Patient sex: F
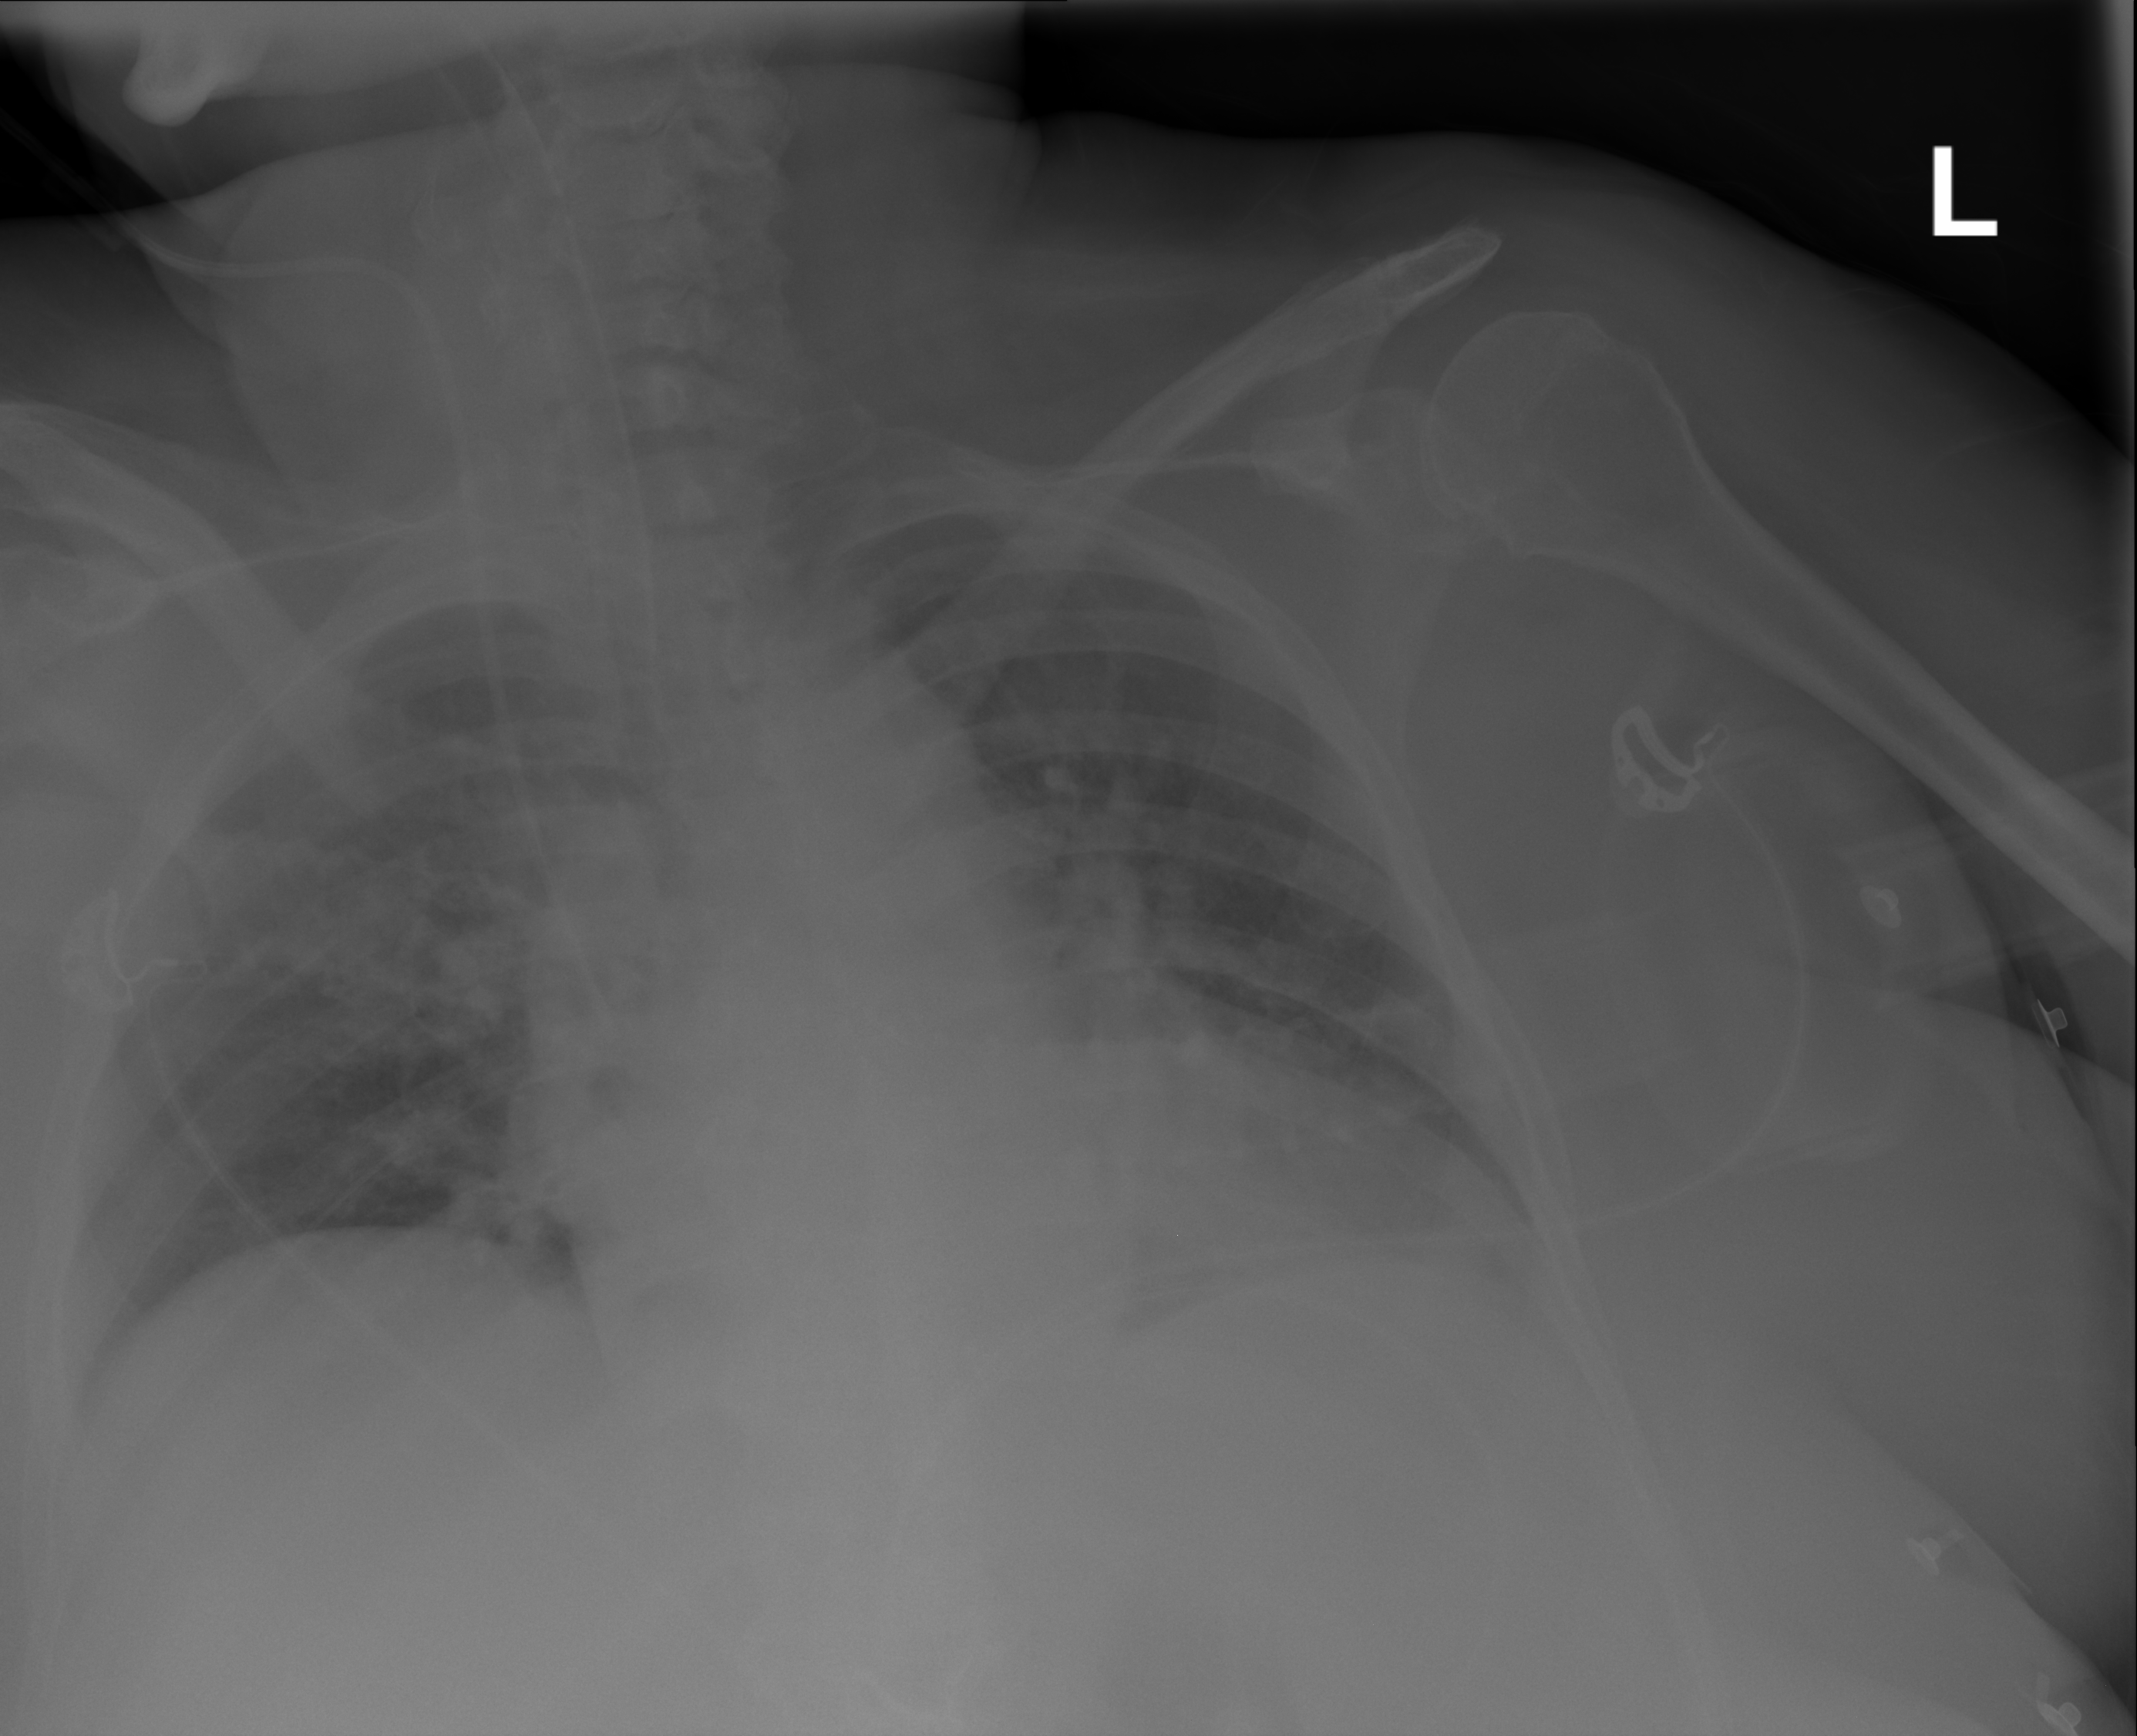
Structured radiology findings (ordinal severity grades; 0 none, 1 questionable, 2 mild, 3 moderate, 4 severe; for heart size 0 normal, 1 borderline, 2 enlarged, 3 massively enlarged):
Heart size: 1
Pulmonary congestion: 1
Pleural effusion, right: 0
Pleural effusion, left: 0
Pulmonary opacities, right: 0
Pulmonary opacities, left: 0
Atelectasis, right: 0
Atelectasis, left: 0